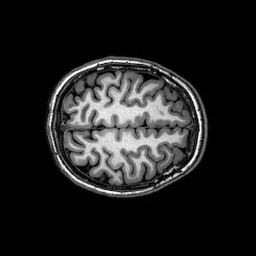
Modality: T1w
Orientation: axial
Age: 23
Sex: female